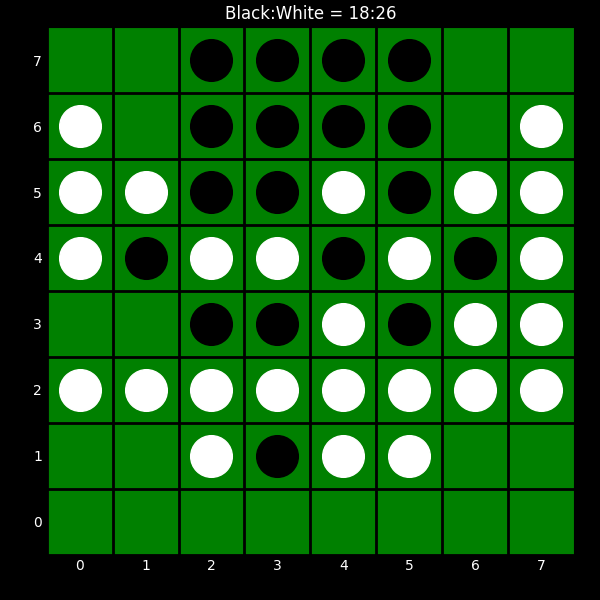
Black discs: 18
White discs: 26